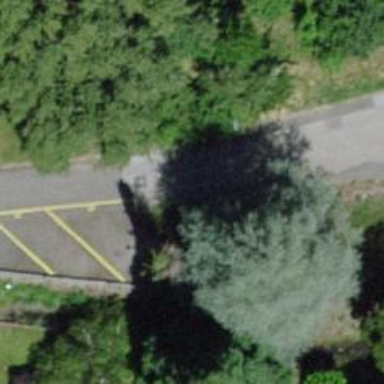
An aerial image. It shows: Bollard barrier.